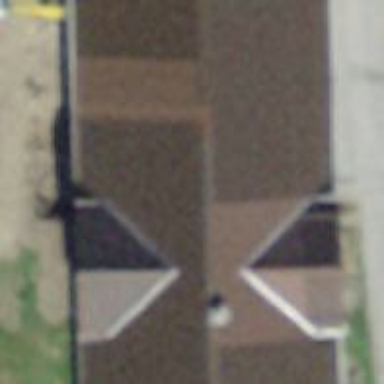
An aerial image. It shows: Farm building.